Question: So i have two classes:
'''
public class TimeServer extends JPanel implements TimeVariables
{
public TimeServer()
{
JTextArea serverLog = new JTextArea();
// Create a scroll pane to hold text area
JScrollPane scrollPane = new JScrollPane(serverLog);
JPanel serverWin = new JPanel();
serverWin.add(scrollPane);
}
'''
and another class that has:
'''
private JPanel mainWin = new JPanel();
private JPanel gridArea = new JPanel(); //hold cells
TimeServer serverWin = new TimeServer();
public class TimClient extends JFrame implements Runnable, TimeVariables
{
his.add(mainWin, BorderLayout.CENTER);
mainWin.setLayout(new BorderLayout());
// mainWin.setLayout(new GridLayout(1,2));
//Create Grid
gridArea.setLayout(new GridLayout(10, 10, 2, 2));
for (int i = 0; i < 10; i++)
for (int j = 0; j < 10; j++)
gridArea.add(cell[i][j] = new Cell(i, j, this));
gridArea.setBorder(new LineBorder(Color.black, 1));
jlblTitle.setHorizontalAlignment(JLabel.CENTER);
jlblTitle.setFont(new Font("SansSerif", Font.BOLD, 16));
jlblTitle.setBorder(new LineBorder(Color.black, 1));
jlblStatus.setBorder(new LineBorder(Color.black, 1));
mainWin.add(gridArea, BorderLayout.CENTER);
mainWin.add(serverWin, BorderLayout.PAGE_END);
// Place the panel and the labels to the frame
setLayout(new BorderLayout()); // implicit anyway
add(jlblTitle, BorderLayout.NORTH);
add(mainWin, BorderLayout.CENTER);
add(jlblStatus, BorderLayout.SOUTH);
}
public static void main(String[] args) {
// Create a frame
TimClient frame = new TimClient("Time Client");
//frame.getContentPane().add(BorderLayout)
// Display the frame
frame.setSize(620, 600);
frame.setDefaultCloseOperation(JFrame.EXIT_ON_CLOSE);
frame.setVisible(true);
}
'''
all i want to do is
also
Here's a sketch of how i'd like it to look:

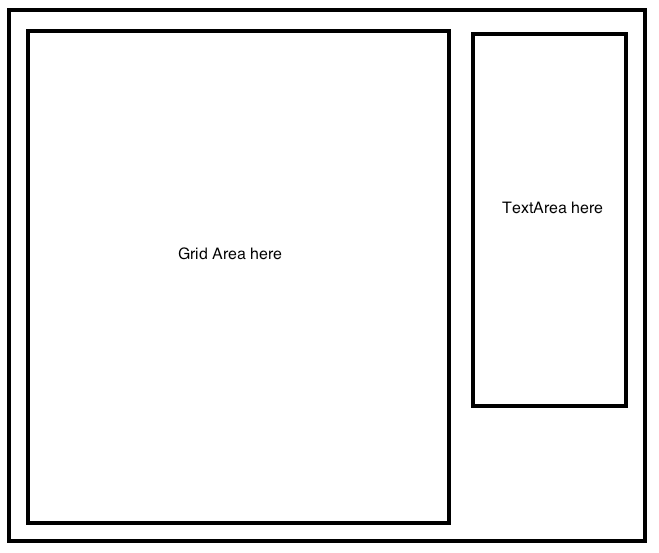
Answer: Your problems above appear to stem from a bad Swing code practice, one that seems to be reinforced by Swing code generators (although I'm not sure if you're currently using this tool) and the official Swing tutorials, and that is:
- - -
So I suggest that you do just this:
- - - - -
If you've done a good job of separated your GUI code from your logic code, then it should be easy to re-write the GUI code while keeping your same logic (or "model") code.
---
Regarding your changed question where now the first class extends JPanel, simply add that JPanel to your JFrame in the BorderLayout.LINE_END end (also known as BorderLayout.EAST) position.